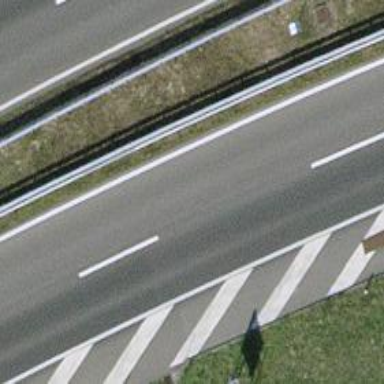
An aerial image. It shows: Asphalt motorway.